Field crop: maize
Growth stage: 2
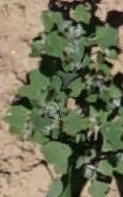
Species: chenopodium